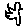
Label: bird